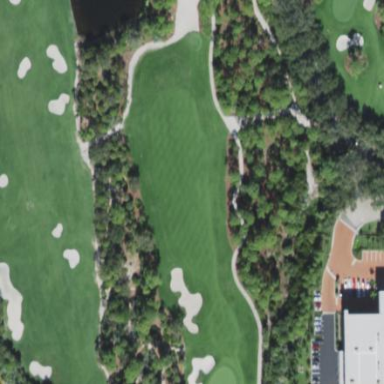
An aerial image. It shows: Rough area on grassy golf course.